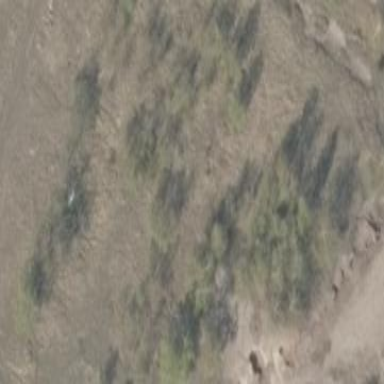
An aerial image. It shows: Area covered in scrub vegetation.